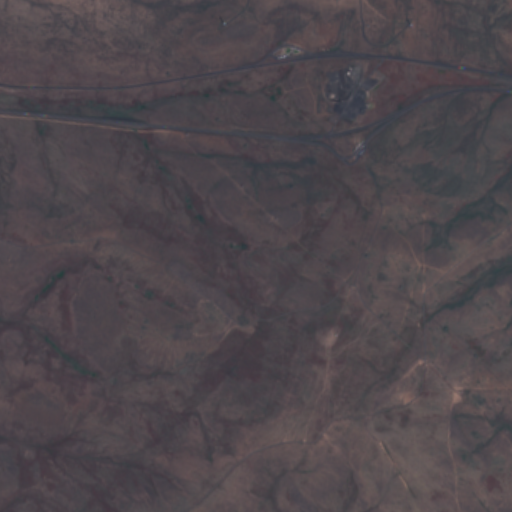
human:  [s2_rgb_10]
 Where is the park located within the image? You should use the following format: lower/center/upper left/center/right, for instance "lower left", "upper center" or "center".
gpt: The park is located in the left of the image.
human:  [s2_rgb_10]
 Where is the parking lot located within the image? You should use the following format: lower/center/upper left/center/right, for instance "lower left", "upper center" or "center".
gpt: The parking lot is located in the upper right of the image.
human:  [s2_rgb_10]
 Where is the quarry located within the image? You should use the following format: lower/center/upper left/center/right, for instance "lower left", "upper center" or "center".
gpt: The quarry is located in the upper right of the image.
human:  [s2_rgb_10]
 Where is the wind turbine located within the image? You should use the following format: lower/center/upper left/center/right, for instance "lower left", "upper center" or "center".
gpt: The wind turbine is located in the upper right of the image.
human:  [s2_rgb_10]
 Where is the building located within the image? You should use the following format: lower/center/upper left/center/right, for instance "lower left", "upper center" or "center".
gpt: The building is located in the upper right of the image.
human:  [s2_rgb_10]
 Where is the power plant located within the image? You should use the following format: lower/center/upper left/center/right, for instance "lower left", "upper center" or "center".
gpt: There is no power plant in the image.